Question: I have managed to create pdf file using pdfable in Yii. The problem with the pdf document is it is including the main menu as list items which it should not. Where is this coming from and how can I stop it?
'''
$asaarea = Yii::app()->db->createCommand("SELECT distinct(asaarea) FROM 'hdb'.'lookupcountry'")->queryAll();
$results = array();
foreach ($asaarea as $key => $value) {
$results[$value['asaarea']] = Yii::app()->db->createCommand("SELECT
StartDATE,
PROJECT,
PROJCODE,
PROJID,
ActualEndDate,
OFFICE,
PERCENT,
PERCENTPlanned,
KM,
KMPlanned,
COUNTRY,
AREA,
PROJINFO
FROM view_webprojectreport where asaarea = '" . $value['asaarea'] . "'")->queryAll();
}
$pdf = $this->createPdf();
$pdf->setOptions(array('orientation'=>'Landscape',
'margin-top' => 5,
'margin-right' => 10,
'margin-bottom' => 5,
'margin-left' => 10,
)
);
$pdf->renderPage('print',array('results'=>$results));
$pdf->send('ProjectReport_'.date('M-Y').'.pdf');
'''
'''
<head>
<style type='text/css'>
@media print{thead{display:table-header-group; margin-bottom:2px;}}
@page{margin-top:1cm;margin-left:1cm;margin-right:1cm;margin-bottom:1.5cm;}}
.odd {
background: none repeat scroll 0 0 #E5F1F4;
}
.even {
background: none repeat scroll 0 0 #F8F8F8;
}
table tbody tr:hover{
background: none repeat scroll 0 0 lightgreen;
}
table tbody tr{
font-size:10pt;
}
body
{
margin: 0mm 0mm 0mm 0mm;
}
.grey{
background: lightgrey;
}
.center{
margin: 0 auto;
text-align: center;
}
.size{
font-size:15px;
}
table{
padding-botton:30px;
}
thead{
font-size:11px;
font-weight: normal;
}
</style>
</head>
<!-- <body onload="window.print();window.close();">-->
<body>
<h1 class="grey center">Project Report</h1>
<table>
<?php
$count = 0;
$class= null;
foreach($results as $key=>$data) {
?>
<tr class="grey size">
<th colspan=12><?=$key ?></th>
</tr>
<thead>
<tr>
<th>Start Date</th>
<th>Name</th>
<th>Code</th>
<th>Actual End Date</th>
<th>Office</th>
<th>%</th>
<th>% Planned</th>
<th>KM</th>
<th>KM Planned</th>
<th>Country</th>
<th width="150">AREA</th>
<th>PROJ INFO</th>
</tr>
</thead>
<tbody>
<?php foreach($data as $column=>$q) { ?>
<?php
$class = ($count % 2 === 0) ? 'odd' : 'even';
$this->renderPartial('_report',array('data'=>$q,'class'=>$class));
$count++;
}
?>
</tbody>
<?php }
?>
</table>
</body>
'''

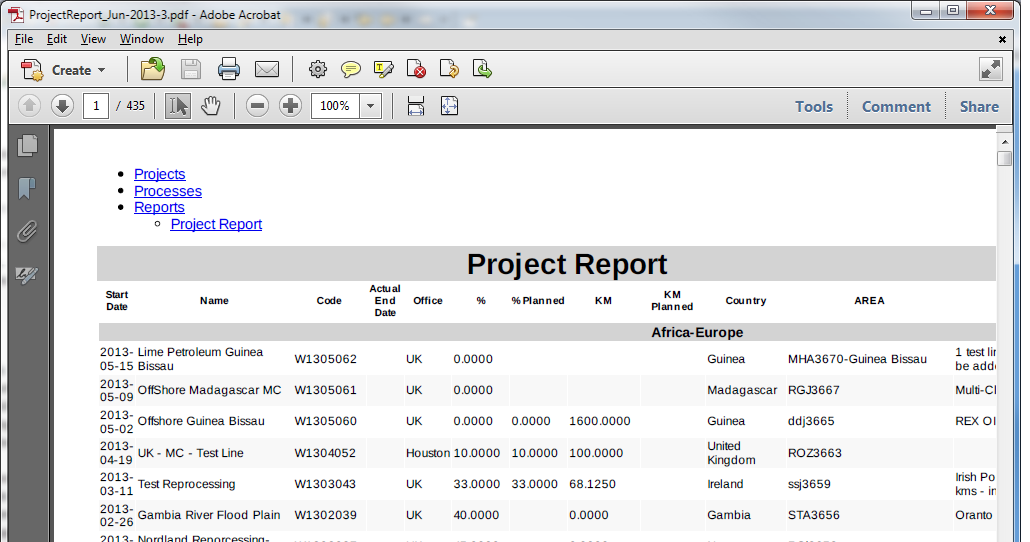
Answer: You didn't post this, so it's only a guess, but it's probably the menu from your layout file.
Pdfable renders each page like a regular Yii page - it's not like 'renderPartial()'. So maybe you should create a layout specific for PDFs and configure this as layout file. For example you could create 'views/layouts/pdf.php':
'''
<?php
// In the simplest case you only output $content here. But
// you could also add a nice header to all your PDFs.
echo $content;
'''
In your 'print.php' you can then add this line on top.
'''
<?php $this->layout = 'pdf'; ?>
'''